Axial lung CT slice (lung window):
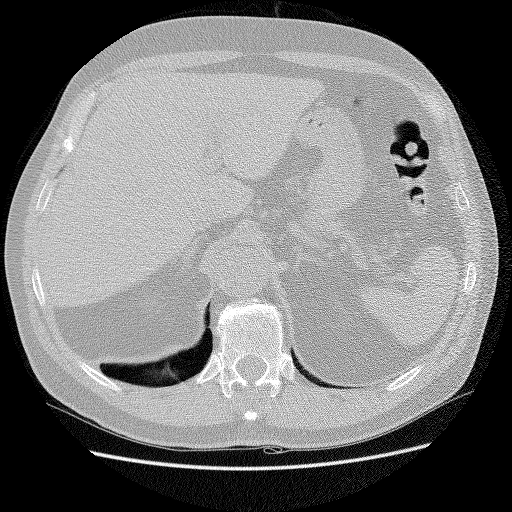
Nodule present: no